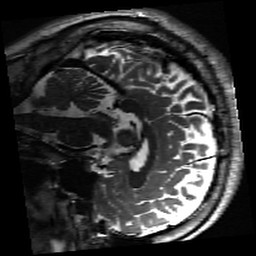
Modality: inplaneT2
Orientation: sagittal